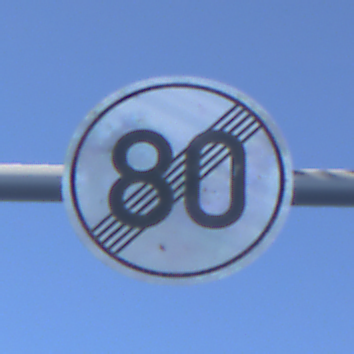
Verkehrszeichen: EndeGeschwindigkeit80
Umgebung: Outdoor, Nature
Tageszeit: MorningAfternoon
Wetter: PartlyCloudy
Licht: Natural
Jahreszeit: NotSpecified
Kontrast: HighContrast